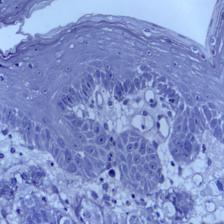
Diagnosis: Normal